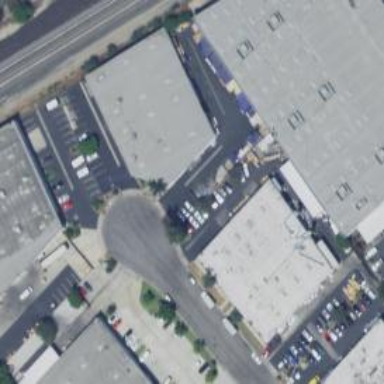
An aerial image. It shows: Industrial building.